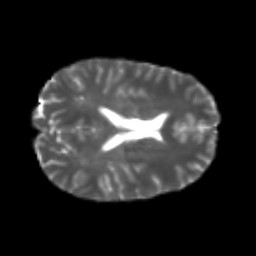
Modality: T2w
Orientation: axial
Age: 20
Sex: male
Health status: healthy
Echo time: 0.074 s